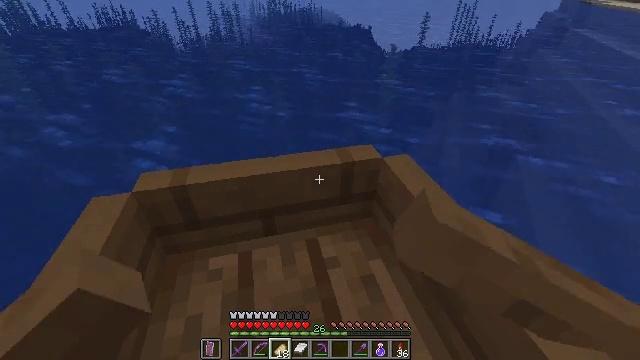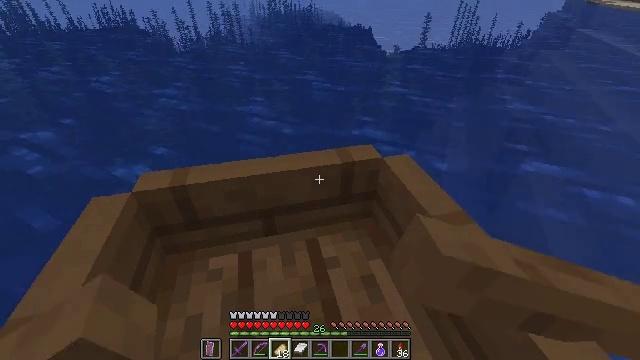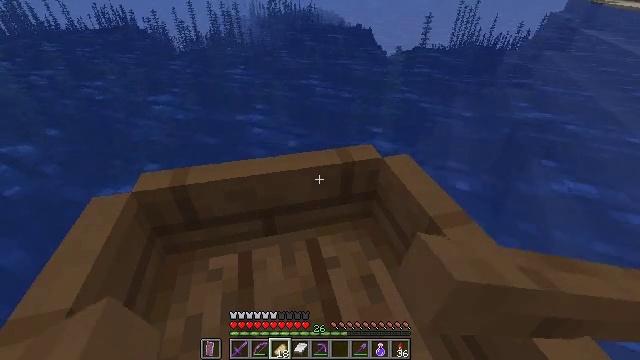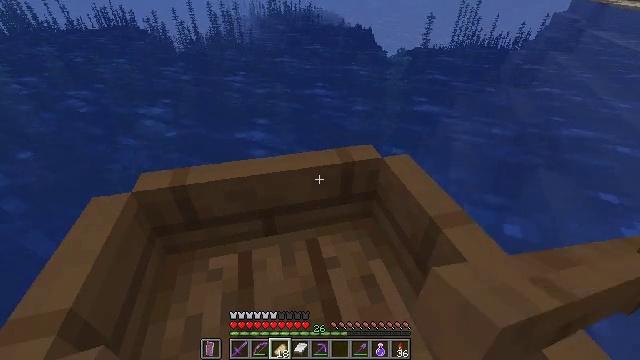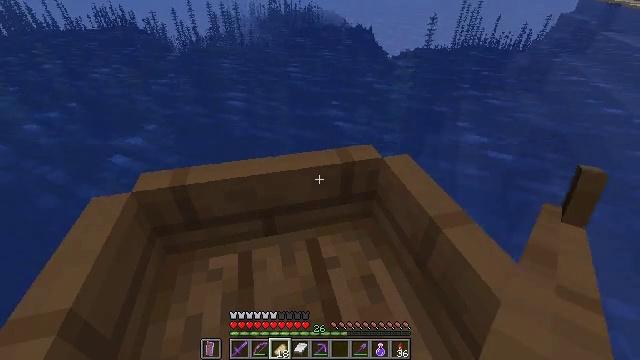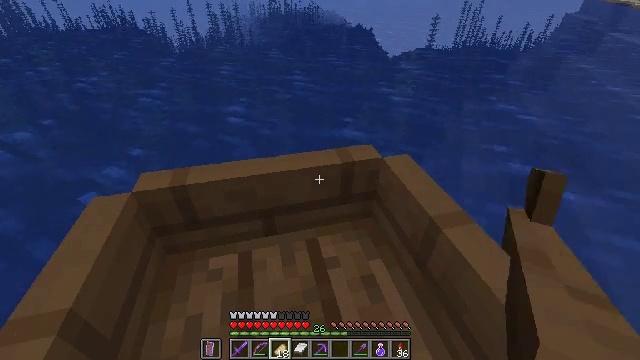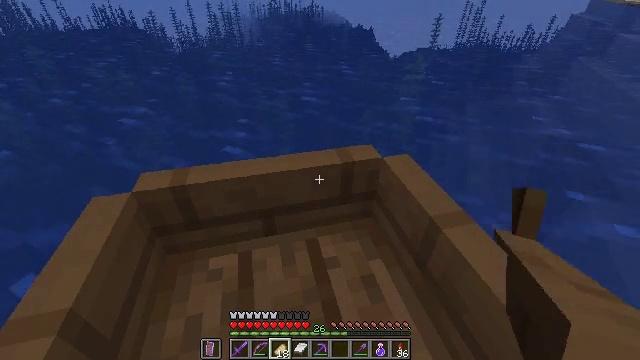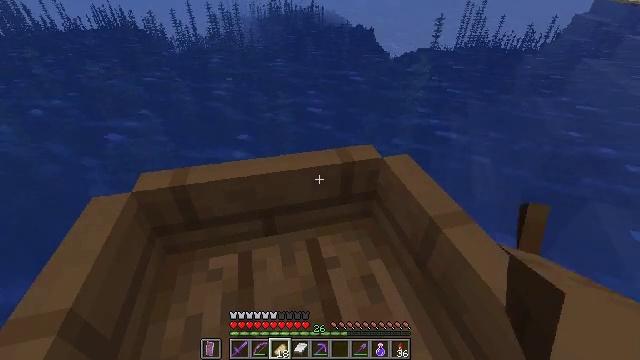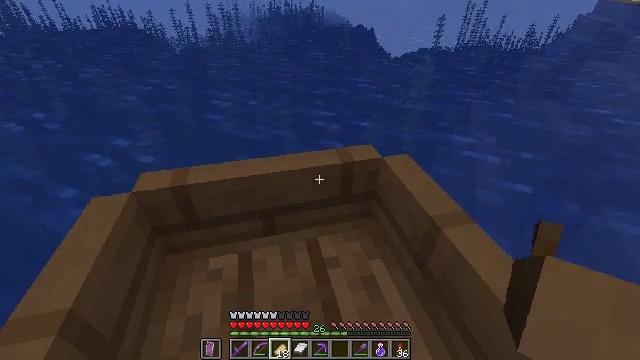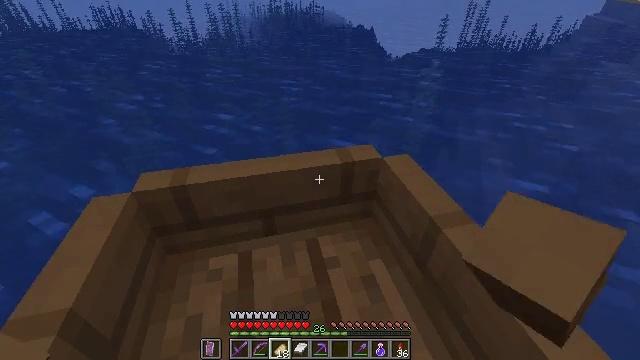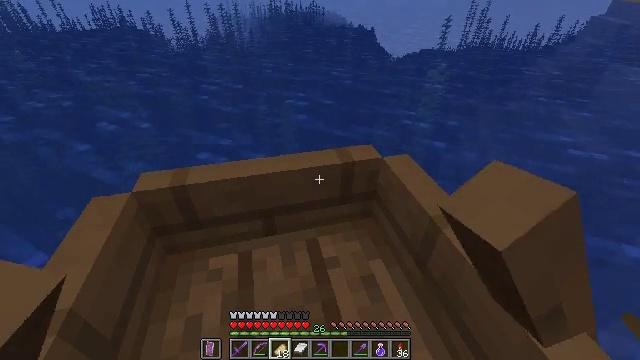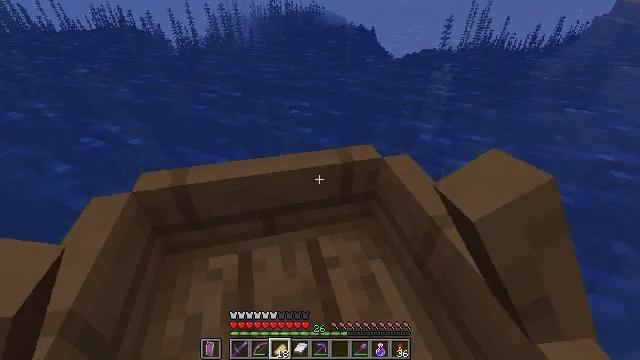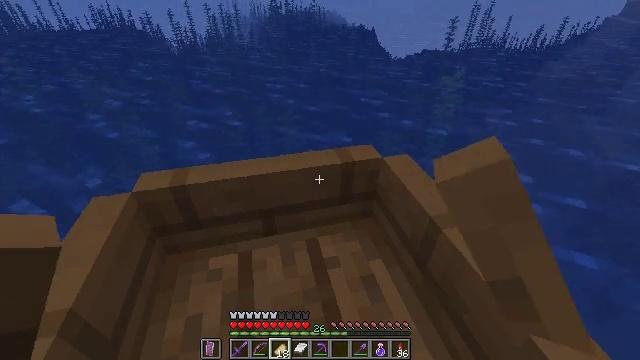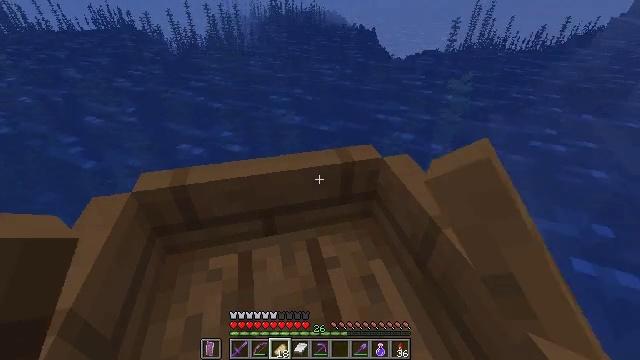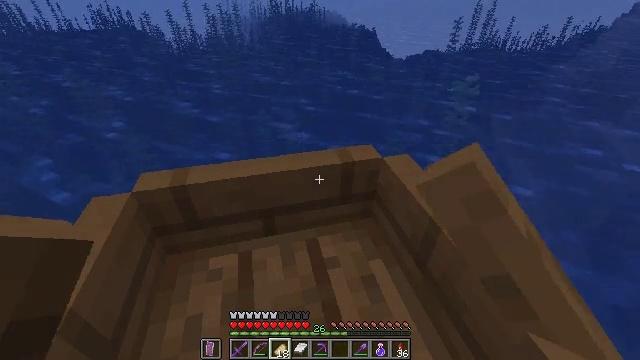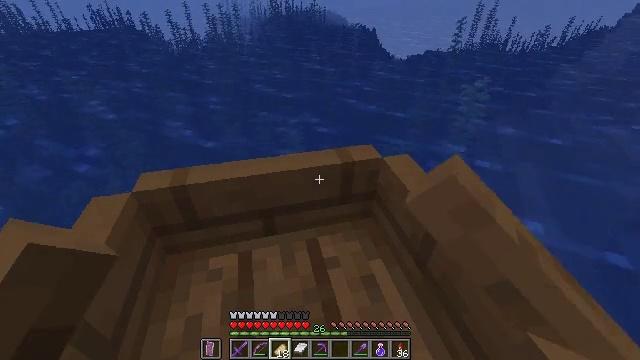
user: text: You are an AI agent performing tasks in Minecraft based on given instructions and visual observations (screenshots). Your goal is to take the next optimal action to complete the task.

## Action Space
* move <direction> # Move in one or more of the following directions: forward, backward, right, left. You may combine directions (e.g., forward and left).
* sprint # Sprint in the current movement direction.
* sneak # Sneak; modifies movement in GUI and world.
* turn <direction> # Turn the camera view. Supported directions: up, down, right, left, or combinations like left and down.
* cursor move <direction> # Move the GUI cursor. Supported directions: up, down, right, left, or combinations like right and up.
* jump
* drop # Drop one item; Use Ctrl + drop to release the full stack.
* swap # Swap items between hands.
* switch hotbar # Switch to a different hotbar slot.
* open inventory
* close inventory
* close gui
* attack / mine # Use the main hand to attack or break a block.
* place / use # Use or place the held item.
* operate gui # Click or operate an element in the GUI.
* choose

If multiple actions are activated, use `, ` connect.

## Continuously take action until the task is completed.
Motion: motion action
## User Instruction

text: Collect sand to make glass.
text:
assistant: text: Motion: move forward
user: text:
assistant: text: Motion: move forward
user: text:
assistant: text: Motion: move forward
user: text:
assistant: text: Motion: move forward
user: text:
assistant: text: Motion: move forward
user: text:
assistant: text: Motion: move forward
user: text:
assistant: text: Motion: move forward
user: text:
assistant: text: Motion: move forward
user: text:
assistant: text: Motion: move forward
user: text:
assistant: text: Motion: move forward
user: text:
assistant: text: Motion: move forward
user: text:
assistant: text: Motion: move forward
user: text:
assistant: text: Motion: move forward
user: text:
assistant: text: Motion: move forward
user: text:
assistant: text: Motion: move forward
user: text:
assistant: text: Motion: move forward
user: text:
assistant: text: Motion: move forward
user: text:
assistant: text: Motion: move forward
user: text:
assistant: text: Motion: move forward
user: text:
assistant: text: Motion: move forward
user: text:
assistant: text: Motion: move forward
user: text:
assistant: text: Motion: move forward
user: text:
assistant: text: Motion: move forward
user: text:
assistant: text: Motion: move forward
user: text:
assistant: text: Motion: move forward
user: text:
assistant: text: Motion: move forward, turn up
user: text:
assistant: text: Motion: move forward, turn right and up
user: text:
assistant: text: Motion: move forward, turn up
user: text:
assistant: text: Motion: move forward
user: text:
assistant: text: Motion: move forward